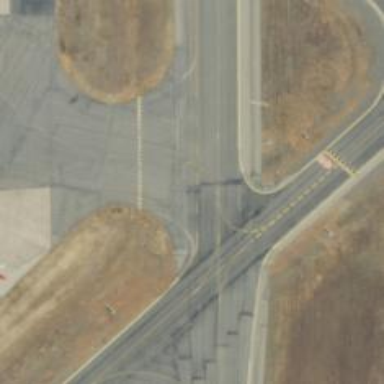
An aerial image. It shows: Image of taxiway at airport.